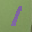
Label: 1